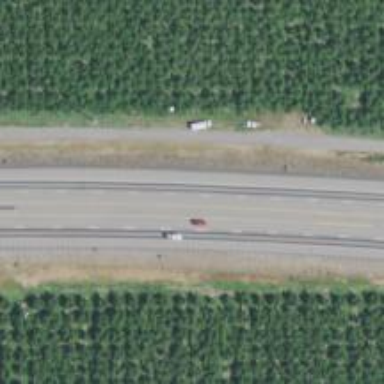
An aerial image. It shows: Trunk highway with expressway features.